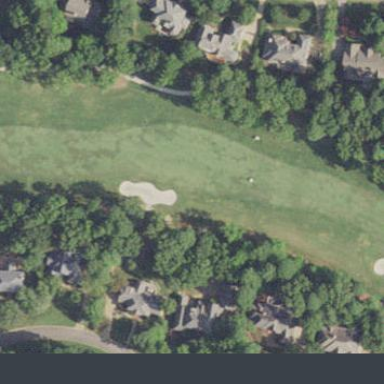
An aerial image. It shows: Grassy area designated as golf fairway.